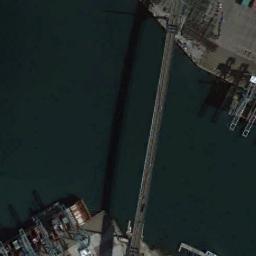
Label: bridge